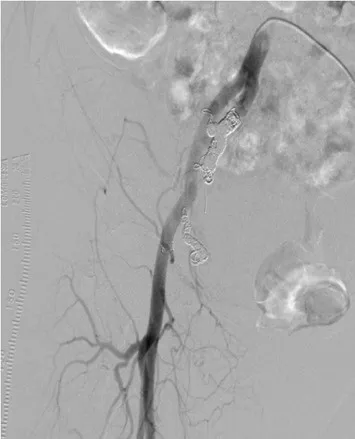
After embolization of the internal iliac artery using coils and gelatin sponges, there is no significant flow to the AVM.
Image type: radiology (ct)